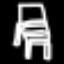
Label: chair